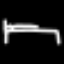
Label: bed